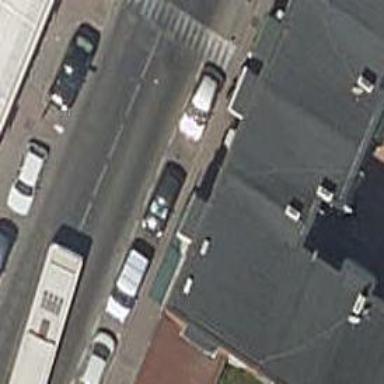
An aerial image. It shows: Bus stop with platform for public transport.